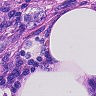
Metastatic tissue present: yes